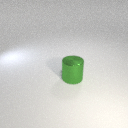
large green metal cylinder